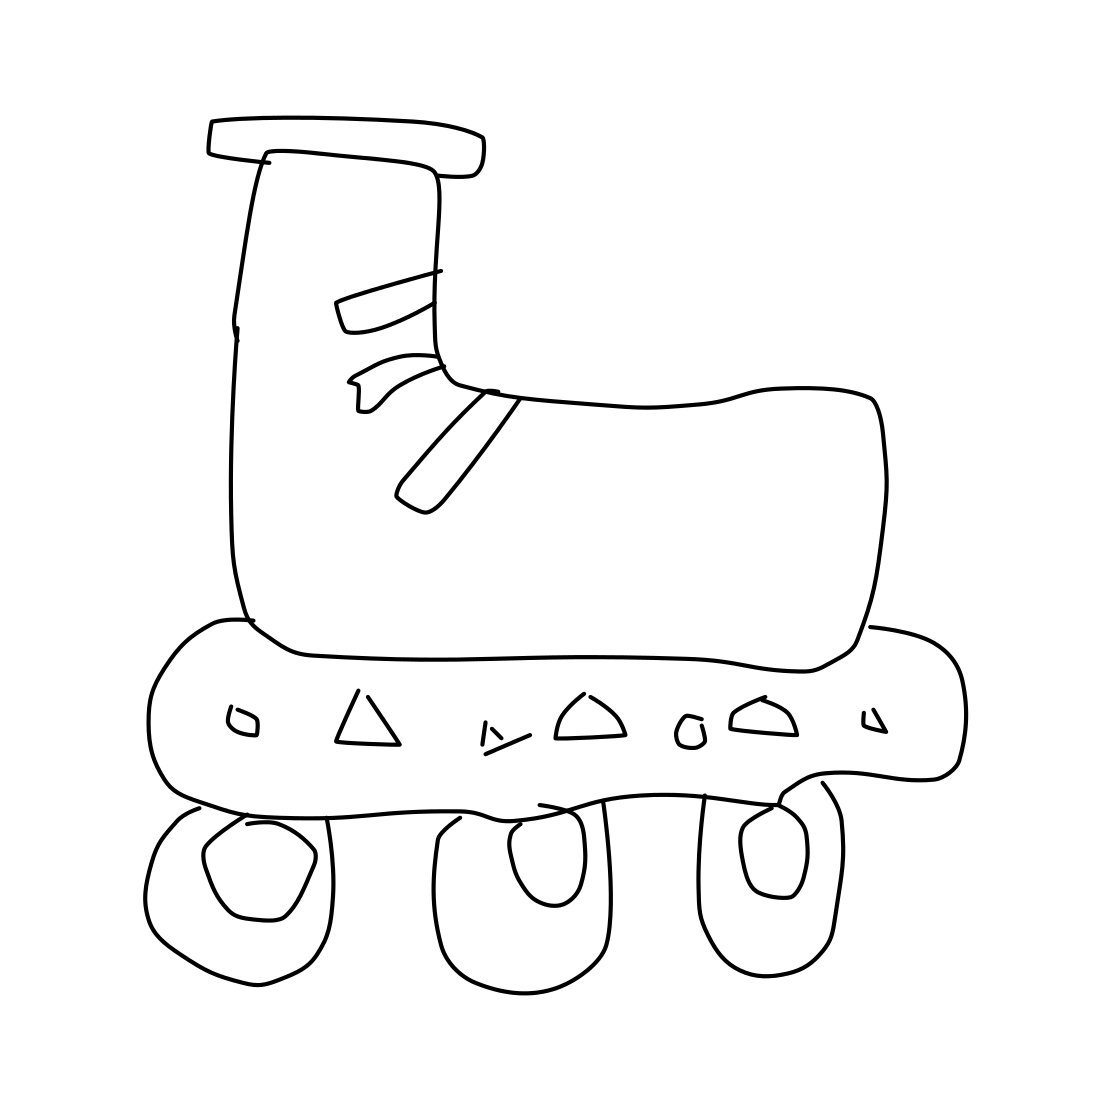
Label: rollerblades